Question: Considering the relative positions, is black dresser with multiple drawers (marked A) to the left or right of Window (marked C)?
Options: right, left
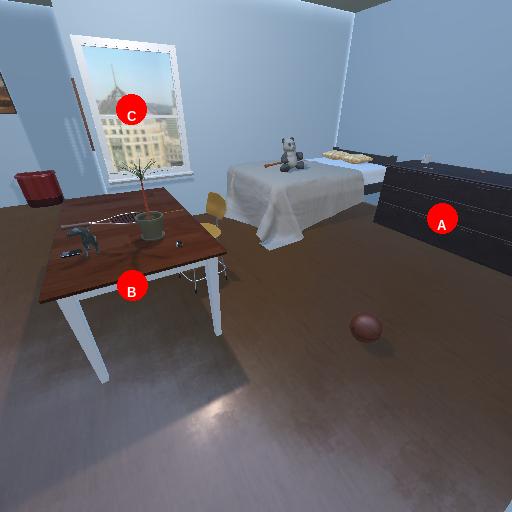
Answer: right